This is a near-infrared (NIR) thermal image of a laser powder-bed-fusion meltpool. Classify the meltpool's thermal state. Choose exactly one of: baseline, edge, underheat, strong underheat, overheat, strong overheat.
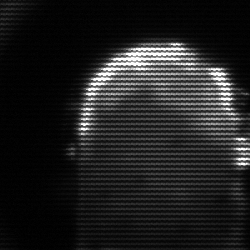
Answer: baseline